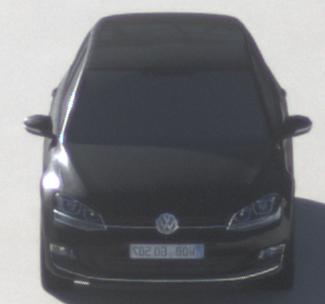
Make: VW
Model: Golf 1.2 TSI BMT
Detailed model: Golf (VII)
Model produced from: 2012/11
Model produced until: 2014/05
Doors: 3
Color: black
Road condition: dry road
Daytime: morning or afternoon
Contrast: high contrast